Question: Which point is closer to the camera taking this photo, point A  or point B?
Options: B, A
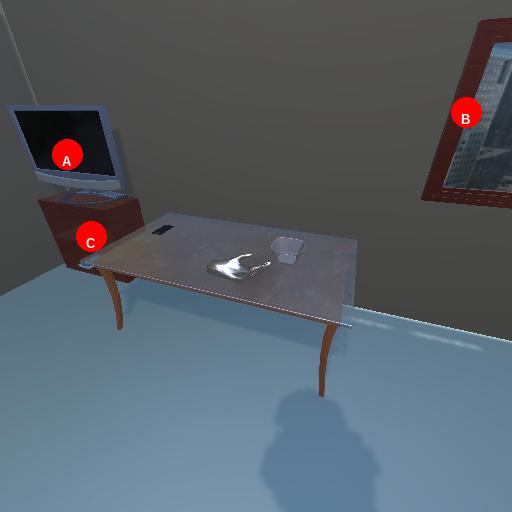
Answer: B